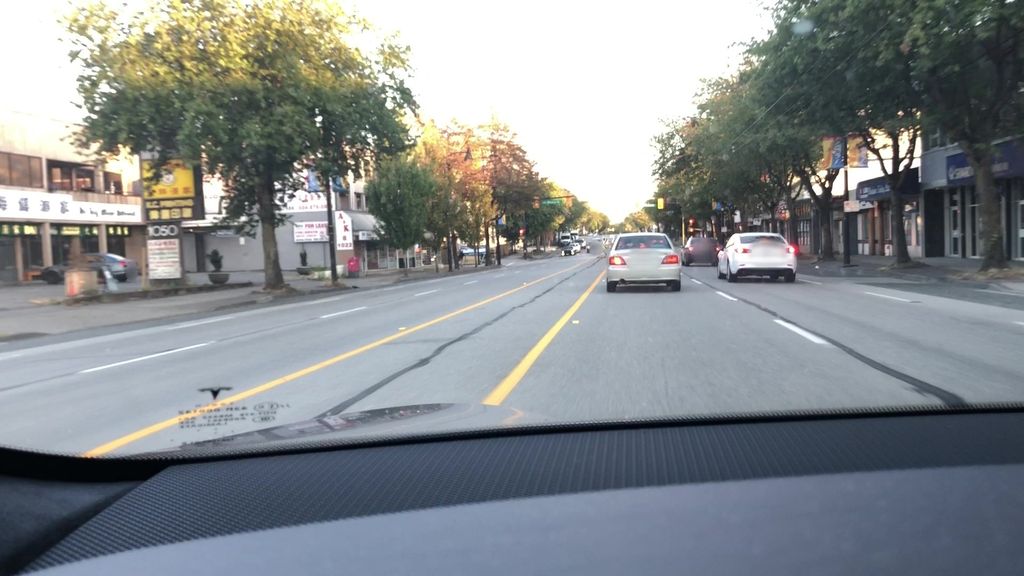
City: vancouver